Interaction volume radius: 10 \u00c5
Interaction volume height: 30 \u00c5
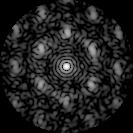
Disorder parameter: 0.565